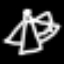
Label: angel